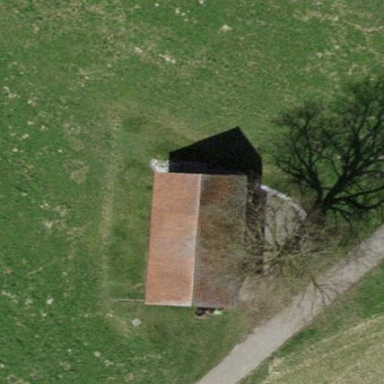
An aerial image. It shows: Shed building.